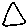
Label: triangle